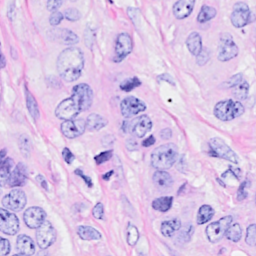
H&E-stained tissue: Breast